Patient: sex M, age 62
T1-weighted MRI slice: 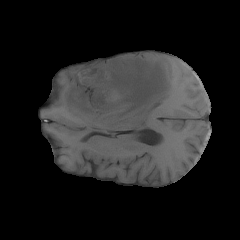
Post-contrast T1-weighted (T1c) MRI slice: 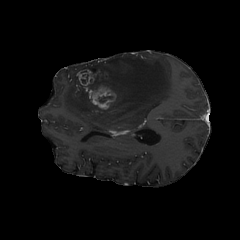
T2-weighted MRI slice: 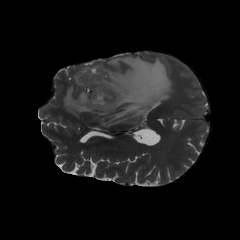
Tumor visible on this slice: yes
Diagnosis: Glioblastoma, IDH-wildtype
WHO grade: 4